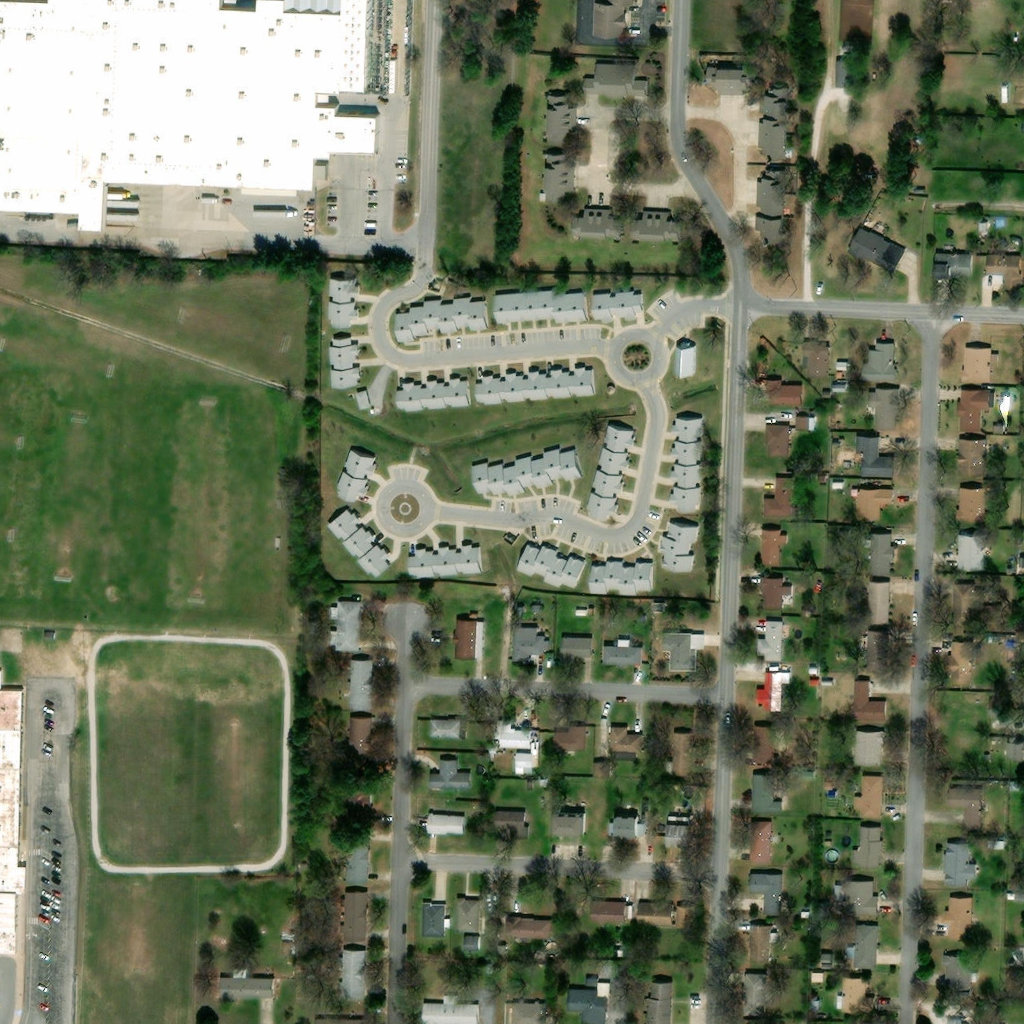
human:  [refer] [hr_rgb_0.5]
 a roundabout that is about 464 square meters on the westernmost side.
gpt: <box>[[36, 47, 42, 52, 0]]</box>

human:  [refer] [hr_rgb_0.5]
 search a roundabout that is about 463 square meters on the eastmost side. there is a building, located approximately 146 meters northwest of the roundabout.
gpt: <box>[[58, 32, 64, 38, 0]]</box>